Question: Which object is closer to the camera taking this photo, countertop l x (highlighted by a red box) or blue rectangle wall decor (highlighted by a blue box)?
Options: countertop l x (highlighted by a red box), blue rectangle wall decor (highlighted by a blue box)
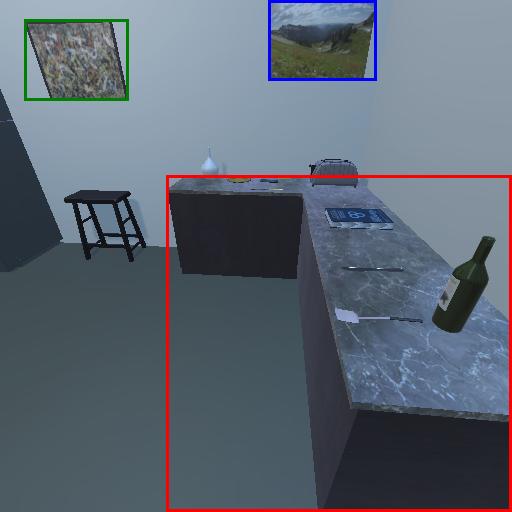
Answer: countertop l x (highlighted by a red box)